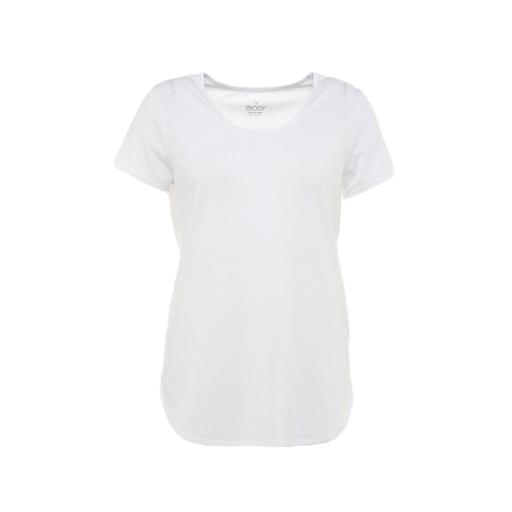
white v-neck sleep tee, white madison scoop tee, white scoop-neck jersey tee, white background